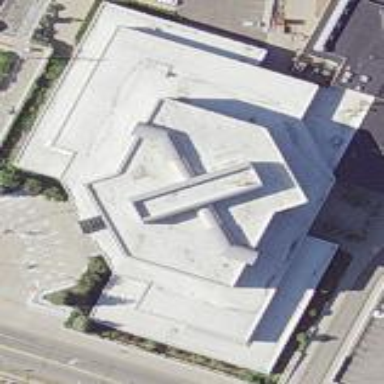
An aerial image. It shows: Public building.